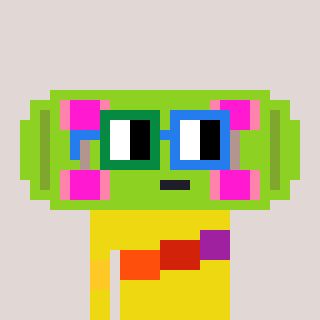
a pixel art character with square green and blue glasses, a skateboard-shaped head and a yellow-colored body on a warm background